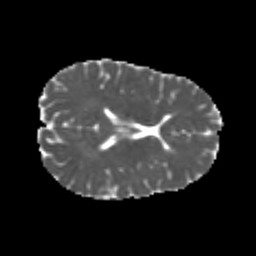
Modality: MD
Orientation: axial
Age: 21
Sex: male
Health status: healthy
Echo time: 0.074 s